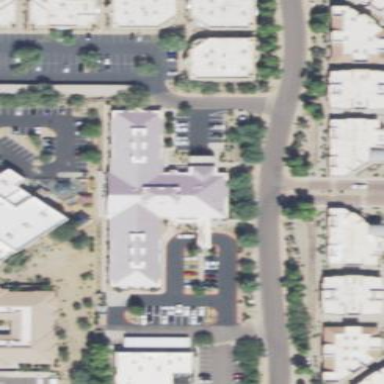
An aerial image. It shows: Building.